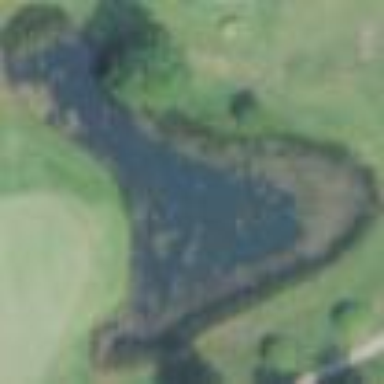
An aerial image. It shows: Picturesque scene of golf course with lateral water hazard.